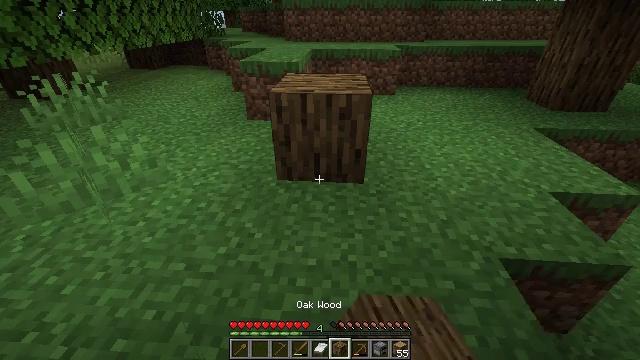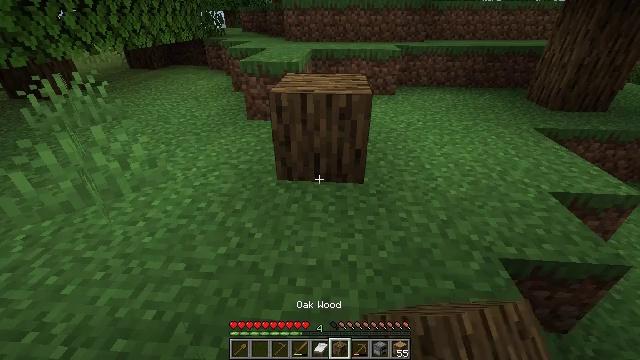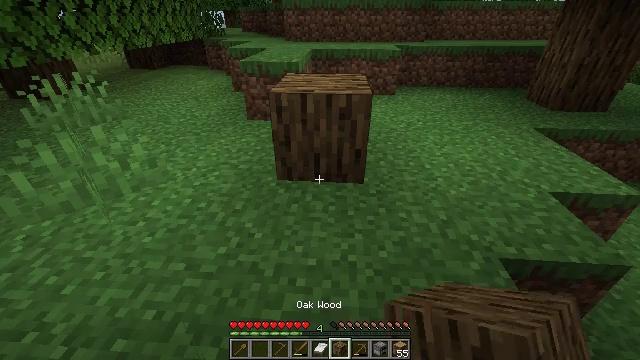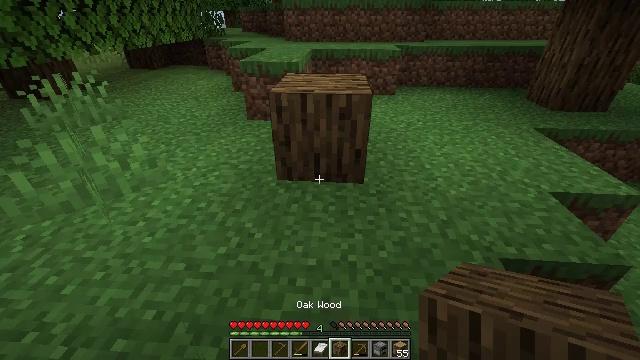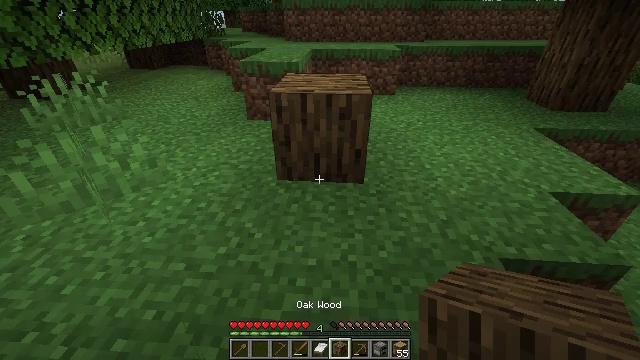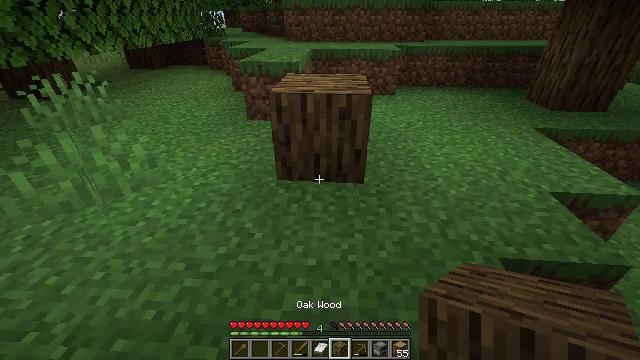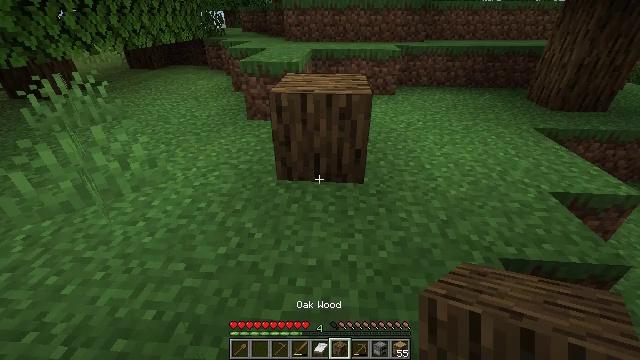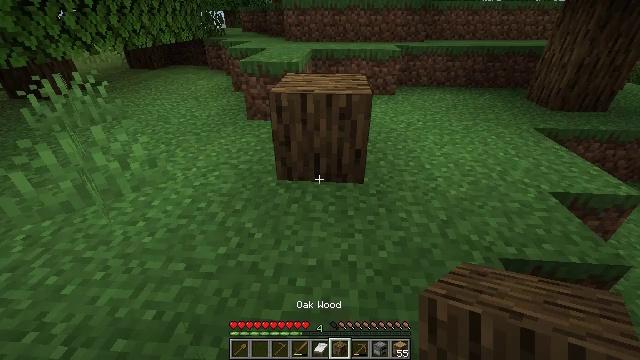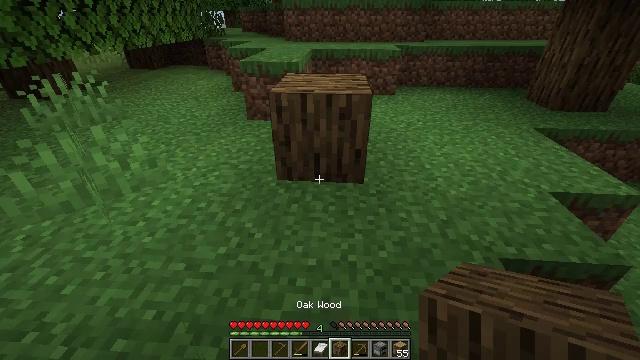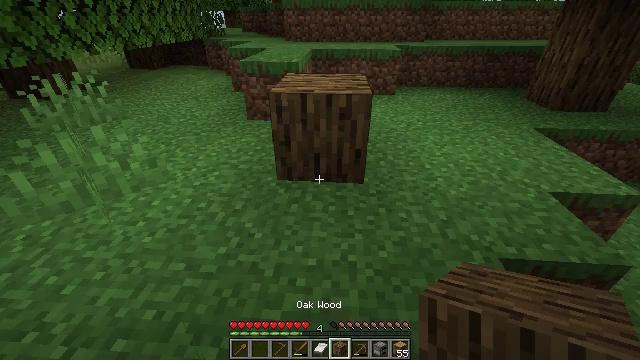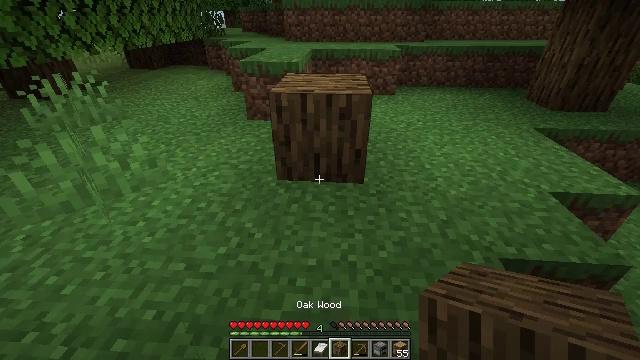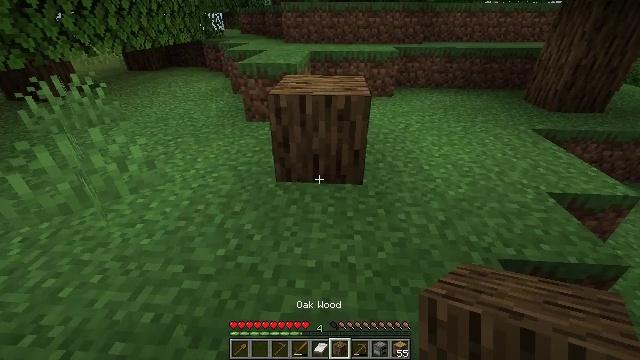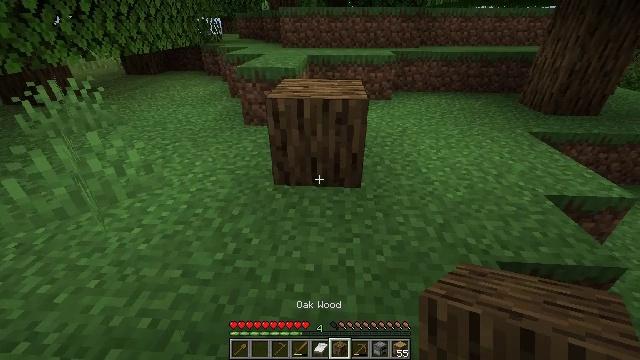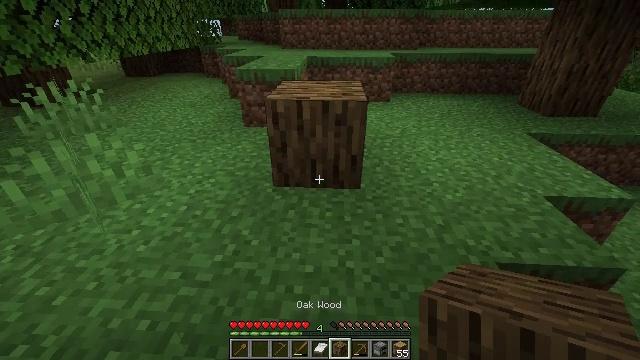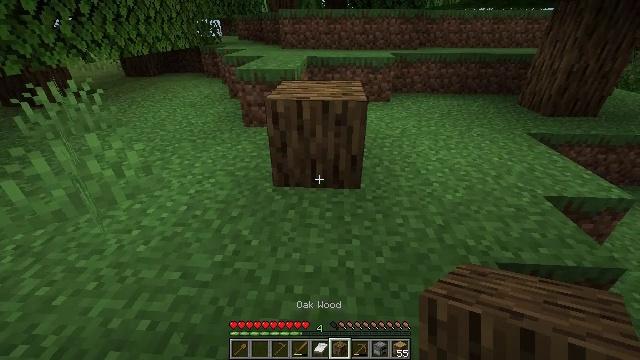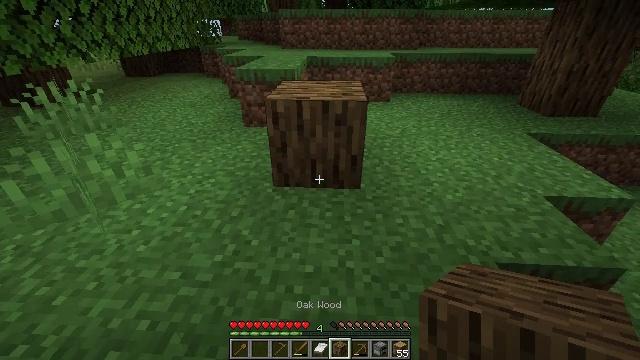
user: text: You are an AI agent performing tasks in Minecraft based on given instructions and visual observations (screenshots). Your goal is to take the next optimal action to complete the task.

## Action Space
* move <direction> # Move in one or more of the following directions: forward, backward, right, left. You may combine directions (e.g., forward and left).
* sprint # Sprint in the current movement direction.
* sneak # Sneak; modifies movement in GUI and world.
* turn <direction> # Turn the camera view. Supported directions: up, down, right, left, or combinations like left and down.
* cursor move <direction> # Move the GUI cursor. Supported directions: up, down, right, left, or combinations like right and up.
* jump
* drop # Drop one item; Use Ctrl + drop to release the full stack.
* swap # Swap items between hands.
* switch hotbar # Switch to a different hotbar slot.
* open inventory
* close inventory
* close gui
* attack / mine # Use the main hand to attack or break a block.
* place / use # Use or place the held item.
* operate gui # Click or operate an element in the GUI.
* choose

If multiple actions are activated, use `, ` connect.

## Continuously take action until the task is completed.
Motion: motion action
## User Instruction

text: Chop the tree to get oak wood.
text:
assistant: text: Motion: no_op
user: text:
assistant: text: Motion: no_op
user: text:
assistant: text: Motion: no_op
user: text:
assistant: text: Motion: no_op
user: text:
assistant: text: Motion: no_op
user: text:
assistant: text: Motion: no_op
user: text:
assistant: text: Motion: no_op
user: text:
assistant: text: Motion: no_op
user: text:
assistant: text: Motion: no_op
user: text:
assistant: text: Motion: no_op
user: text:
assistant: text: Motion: no_op
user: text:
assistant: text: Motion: no_op
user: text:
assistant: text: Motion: no_op
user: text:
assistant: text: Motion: no_op
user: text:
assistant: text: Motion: no_op
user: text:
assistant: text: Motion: no_op
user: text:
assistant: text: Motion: no_op
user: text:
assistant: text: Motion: no_op
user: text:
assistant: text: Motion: no_op
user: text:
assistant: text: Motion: no_op
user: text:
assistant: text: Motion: no_op
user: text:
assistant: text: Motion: no_op
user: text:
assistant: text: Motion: no_op
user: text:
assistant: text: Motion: no_op
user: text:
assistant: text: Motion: move forward
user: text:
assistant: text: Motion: move forward
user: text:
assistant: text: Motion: move forward
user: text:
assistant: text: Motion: move forward
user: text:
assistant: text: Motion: move forward
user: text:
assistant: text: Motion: move forward